Breast ultrasound image
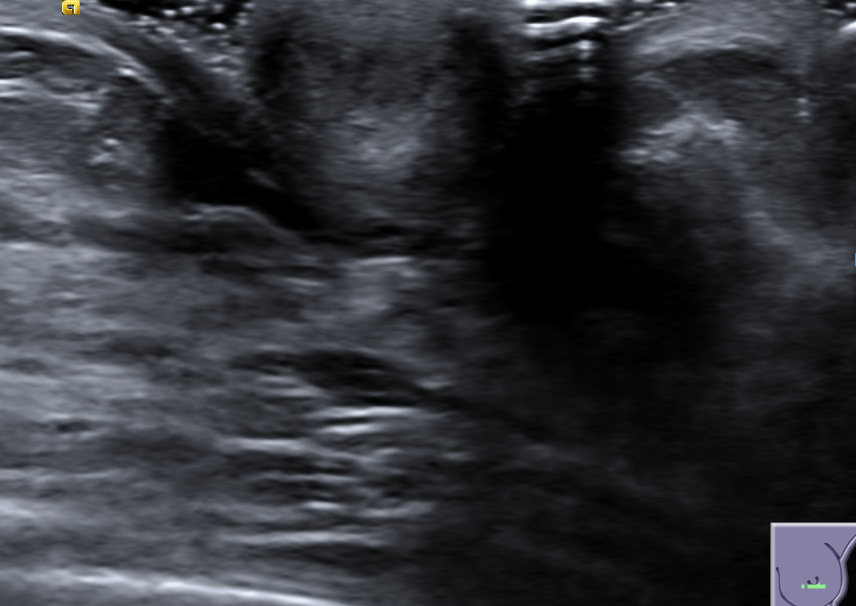
Diagnosis: normal